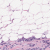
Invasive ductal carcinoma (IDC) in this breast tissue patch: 1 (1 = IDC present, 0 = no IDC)